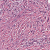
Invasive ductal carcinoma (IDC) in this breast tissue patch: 1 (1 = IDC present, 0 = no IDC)